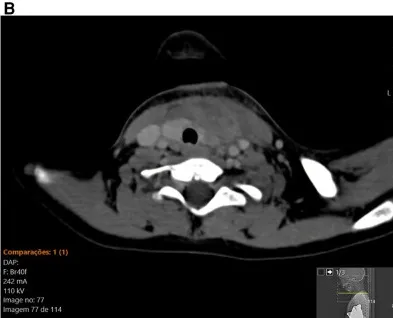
Contrast-enhanced CT of the neck. (B) corresponding axial CT image.
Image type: radiology (ct)